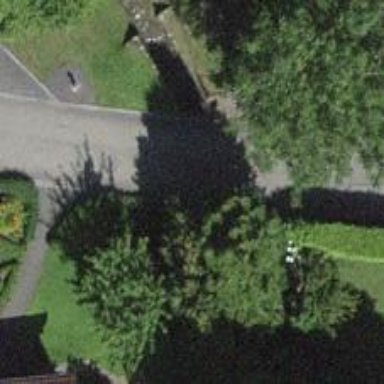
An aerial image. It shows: Residential road with bridge.